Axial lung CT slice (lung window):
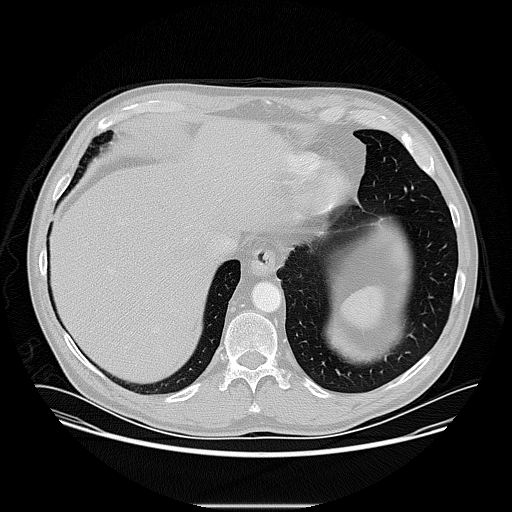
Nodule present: no